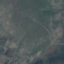
Label: HerbaceousVegetation